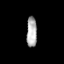
Tissue: prostate
Cell type: B cells
Senescence score: 0.7411
Nuclear area (px): 305
Mean DAPI intensity: 174.043